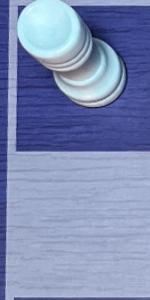
Label: Empty